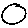
Label: circle